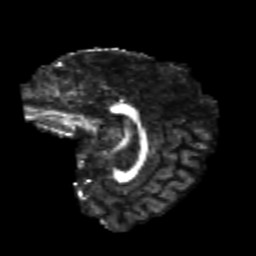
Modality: FA
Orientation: sagittal
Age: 22
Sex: female
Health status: healthy
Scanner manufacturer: philips
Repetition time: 7.386 s
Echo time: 0.08599 s